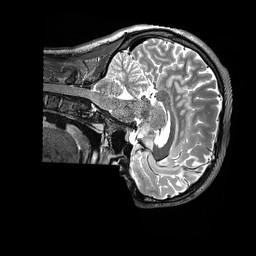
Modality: T2w
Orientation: sagittal
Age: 21
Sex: male
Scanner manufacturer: siemens
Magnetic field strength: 3 T
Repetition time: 3.2 s
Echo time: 0.564 s